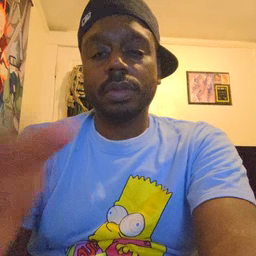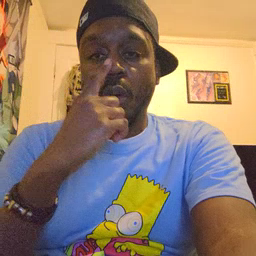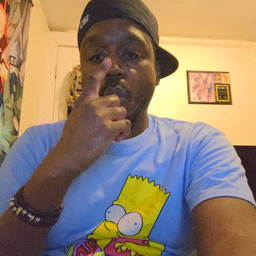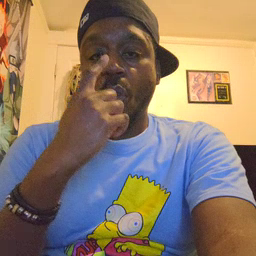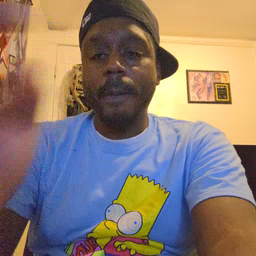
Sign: nose